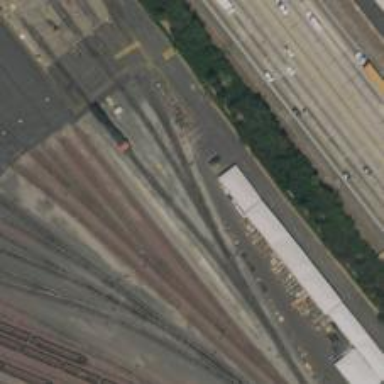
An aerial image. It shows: Railway yard.